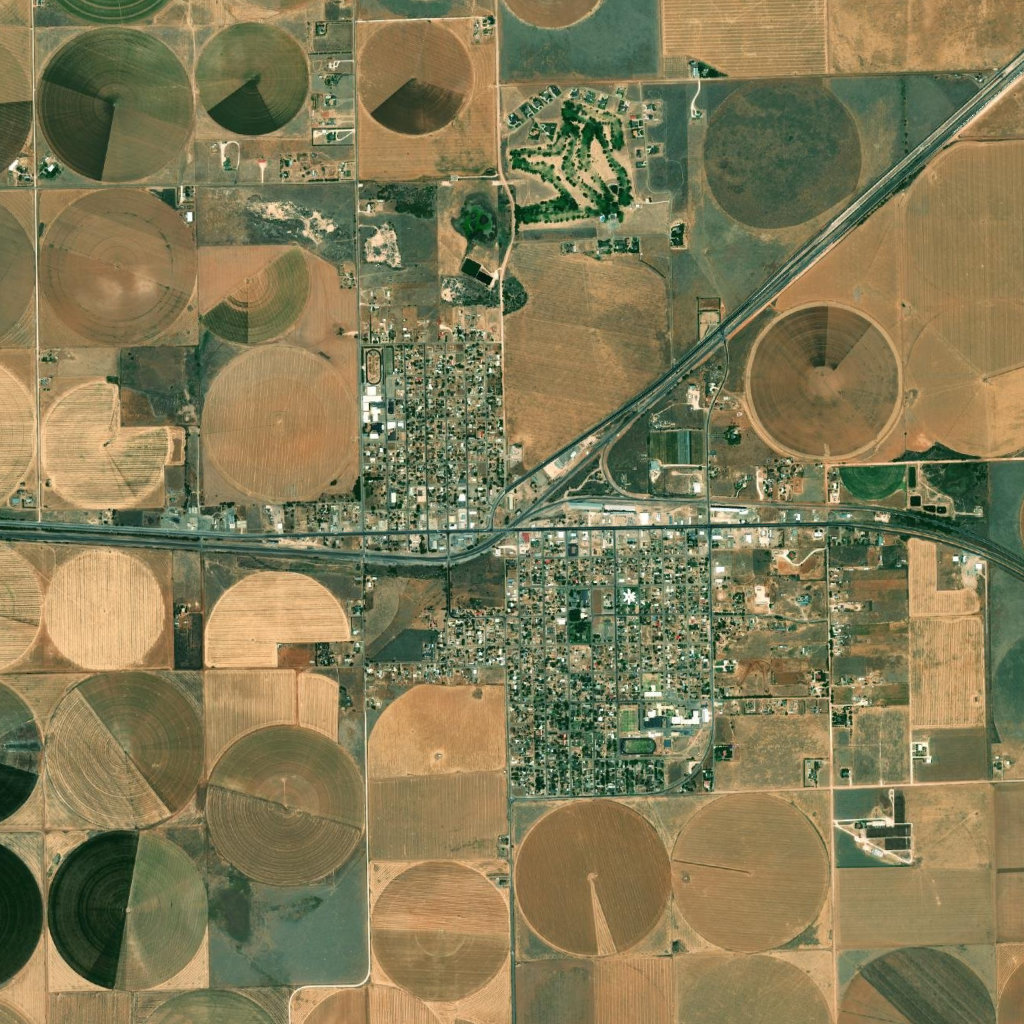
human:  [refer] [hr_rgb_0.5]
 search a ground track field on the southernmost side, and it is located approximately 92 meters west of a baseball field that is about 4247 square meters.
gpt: <box>[[60, 72, 63, 73, 0]]</box>

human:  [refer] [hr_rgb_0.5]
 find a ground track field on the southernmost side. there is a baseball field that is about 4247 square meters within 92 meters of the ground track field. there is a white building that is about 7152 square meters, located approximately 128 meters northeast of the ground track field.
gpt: <box>[[60, 72, 63, 73, 0]]</box>

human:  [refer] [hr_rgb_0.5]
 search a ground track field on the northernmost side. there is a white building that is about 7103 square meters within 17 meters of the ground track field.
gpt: <box>[[35, 33, 37, 38, 0]]</box>